Field crop: maize
Growth stage: 2
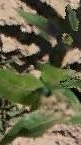
Species: maize